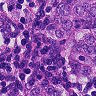
Metastatic tissue present: yes